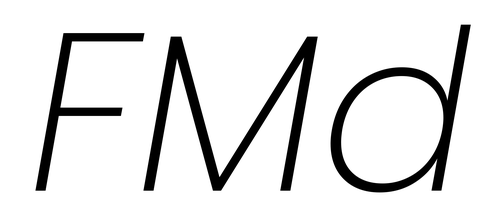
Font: Poppins-ExtraLightItalic